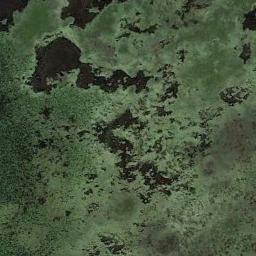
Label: wetland